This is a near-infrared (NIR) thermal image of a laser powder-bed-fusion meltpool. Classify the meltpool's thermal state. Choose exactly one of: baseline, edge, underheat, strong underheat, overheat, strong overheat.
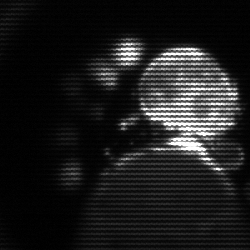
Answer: baseline